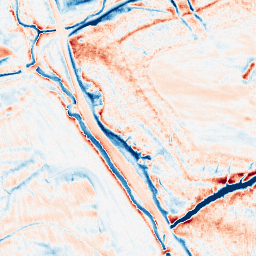
Category: classical
Decomposition family: gaussian_anisotropic
Decomposition parameters: sigma_x: 2
sigma_y: 5
Upsampling method: fft_zeropad
Upsampling parameters: scale: 2
Upsampling scale: 2